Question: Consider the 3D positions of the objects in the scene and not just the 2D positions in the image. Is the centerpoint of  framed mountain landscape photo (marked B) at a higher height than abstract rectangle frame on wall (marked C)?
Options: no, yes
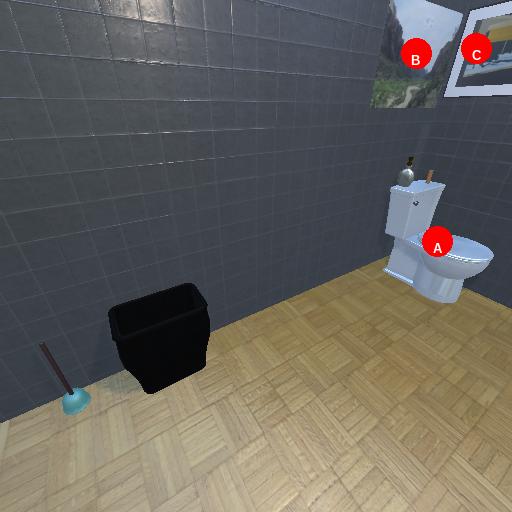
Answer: no